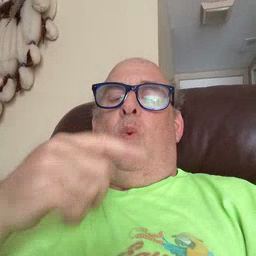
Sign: who